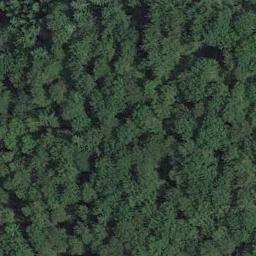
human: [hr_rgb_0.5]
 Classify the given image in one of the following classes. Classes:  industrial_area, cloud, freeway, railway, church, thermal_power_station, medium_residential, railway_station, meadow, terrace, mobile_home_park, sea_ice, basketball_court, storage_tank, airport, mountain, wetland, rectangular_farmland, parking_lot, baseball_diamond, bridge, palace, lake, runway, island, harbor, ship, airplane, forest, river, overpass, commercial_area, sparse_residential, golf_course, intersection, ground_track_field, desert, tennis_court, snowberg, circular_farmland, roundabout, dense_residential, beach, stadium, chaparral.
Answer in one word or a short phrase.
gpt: forest